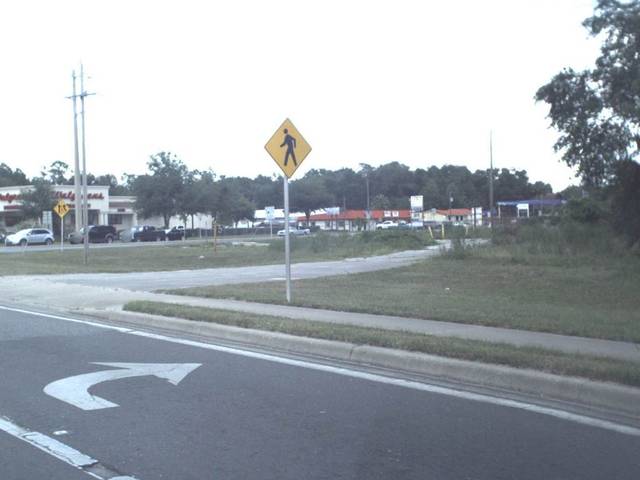
Region: United States
Coordinates: 29.641, -81.676